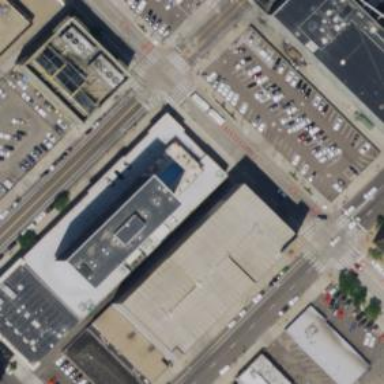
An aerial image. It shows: Multi-storey parking building with brown roof.